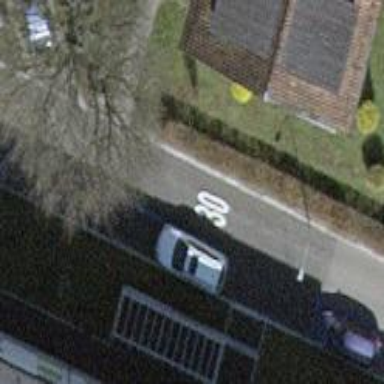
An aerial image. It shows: Asphalt residential road with opposite cycleway.